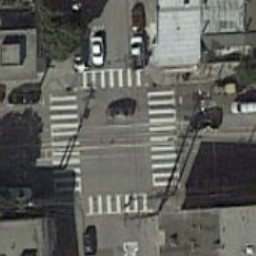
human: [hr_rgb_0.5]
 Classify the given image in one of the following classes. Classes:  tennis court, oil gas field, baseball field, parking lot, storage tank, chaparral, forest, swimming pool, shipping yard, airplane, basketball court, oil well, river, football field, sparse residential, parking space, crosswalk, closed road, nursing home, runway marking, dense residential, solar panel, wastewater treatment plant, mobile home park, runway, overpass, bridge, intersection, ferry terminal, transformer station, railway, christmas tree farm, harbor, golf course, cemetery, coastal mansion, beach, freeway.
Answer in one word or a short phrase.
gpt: crosswalk